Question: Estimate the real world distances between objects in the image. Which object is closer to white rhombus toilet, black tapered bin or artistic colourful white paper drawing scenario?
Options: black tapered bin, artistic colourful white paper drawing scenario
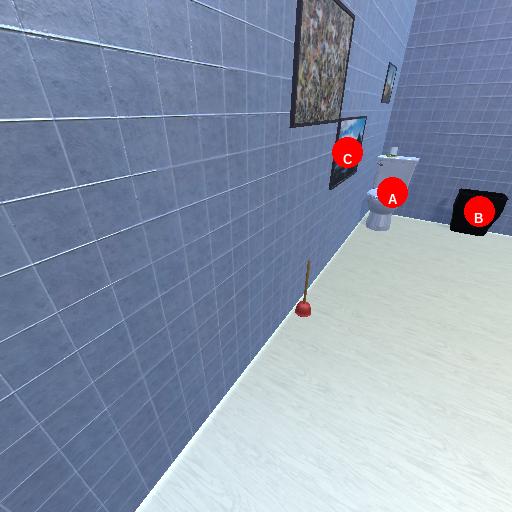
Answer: black tapered bin